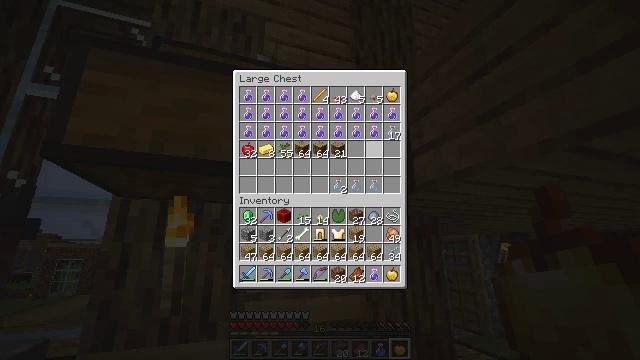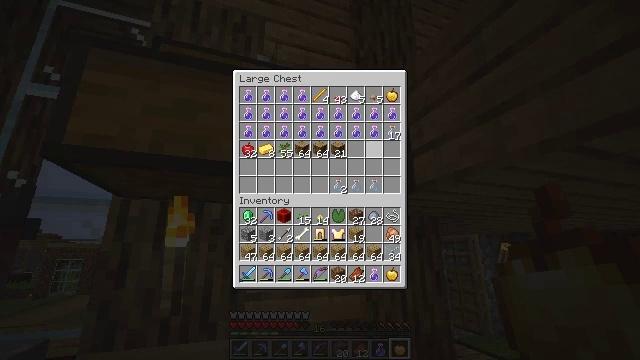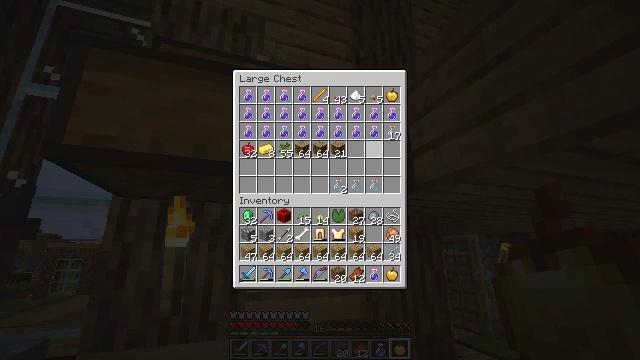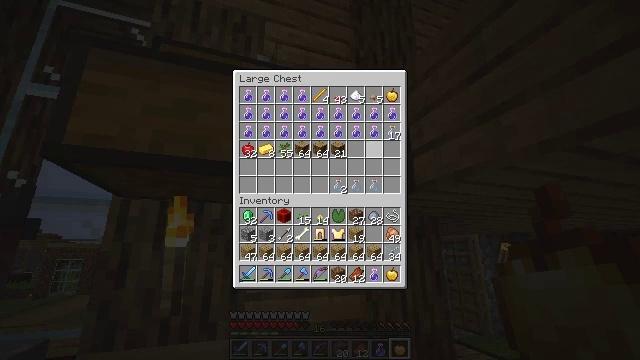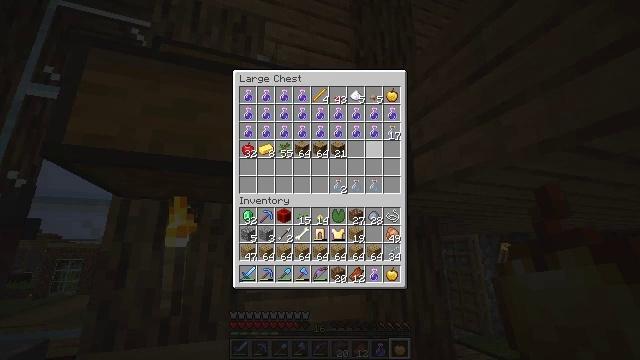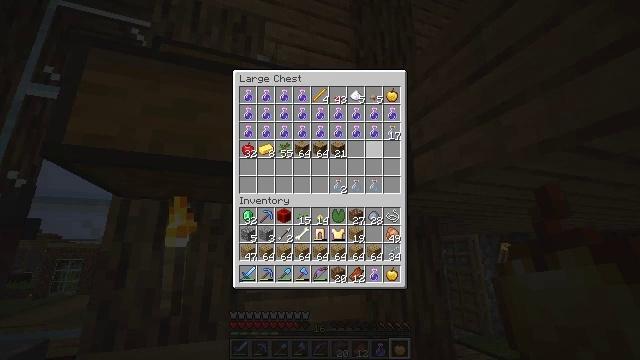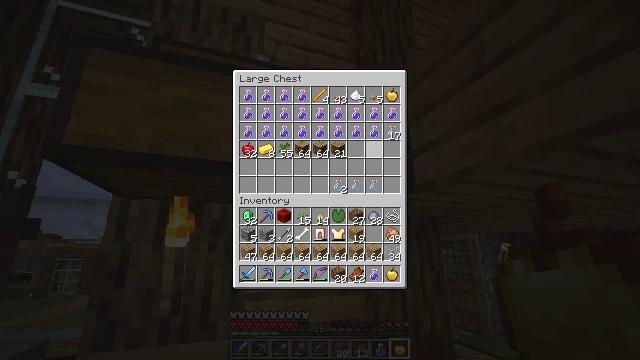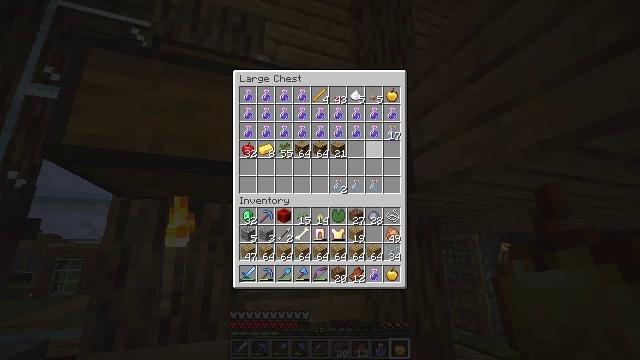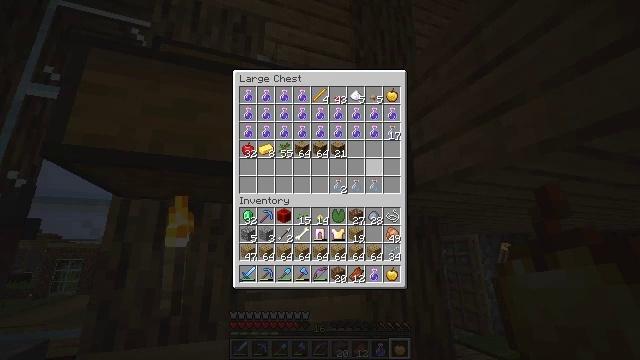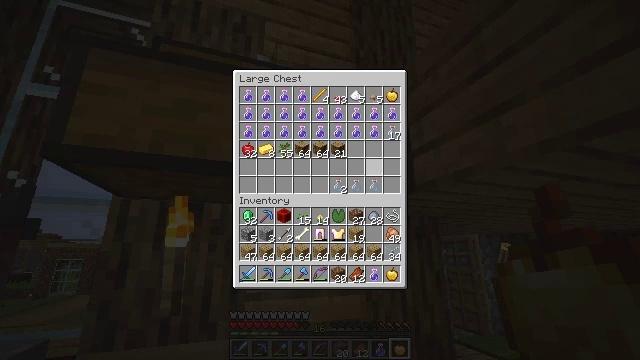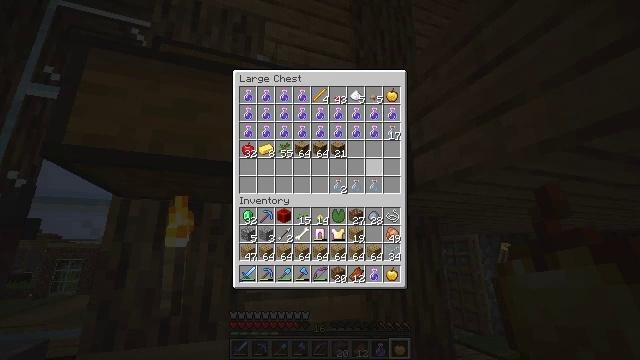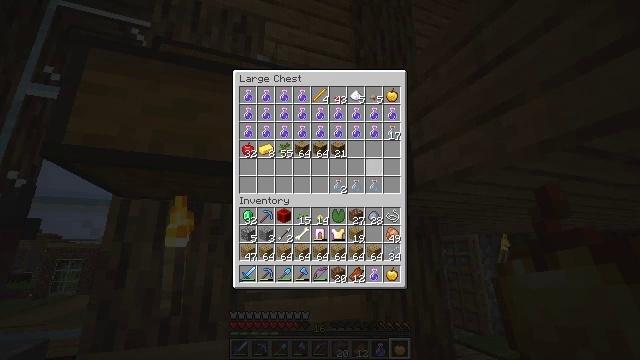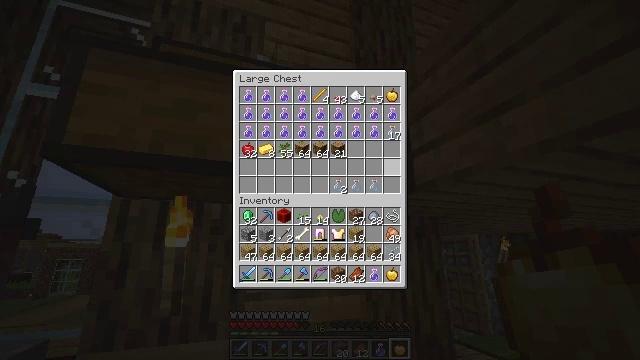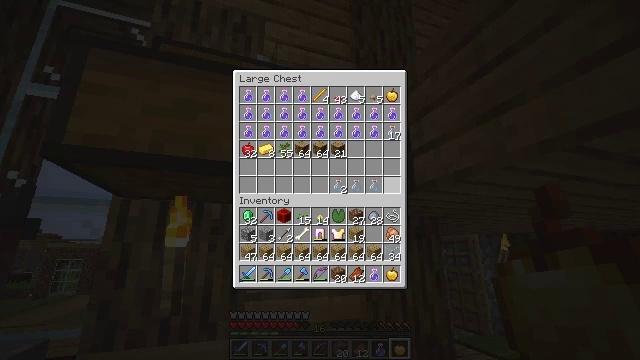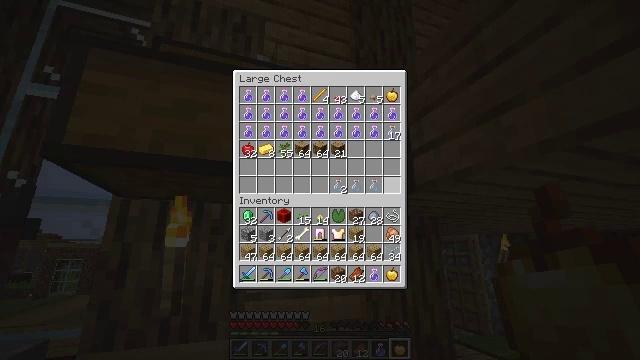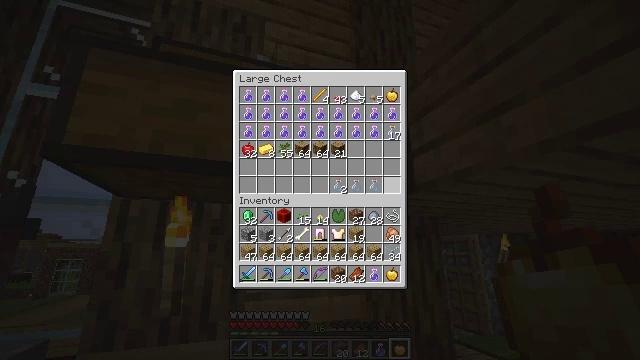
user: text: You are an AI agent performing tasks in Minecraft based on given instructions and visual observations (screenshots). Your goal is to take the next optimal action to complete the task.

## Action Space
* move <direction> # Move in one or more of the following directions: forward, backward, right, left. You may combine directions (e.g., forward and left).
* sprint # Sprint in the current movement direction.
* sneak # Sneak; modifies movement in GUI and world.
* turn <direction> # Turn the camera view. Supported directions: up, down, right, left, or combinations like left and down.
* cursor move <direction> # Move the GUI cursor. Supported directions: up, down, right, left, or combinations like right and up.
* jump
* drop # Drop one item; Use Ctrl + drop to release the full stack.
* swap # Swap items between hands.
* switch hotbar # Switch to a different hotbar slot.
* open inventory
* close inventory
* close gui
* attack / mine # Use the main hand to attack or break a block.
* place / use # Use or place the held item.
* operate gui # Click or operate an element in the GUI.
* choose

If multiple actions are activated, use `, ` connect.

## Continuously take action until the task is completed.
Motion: motion action
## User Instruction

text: Prepare materials and make redstone.
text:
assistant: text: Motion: no_op
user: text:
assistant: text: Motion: no_op
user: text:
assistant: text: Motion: no_op
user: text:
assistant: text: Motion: no_op
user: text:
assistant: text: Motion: no_op
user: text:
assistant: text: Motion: no_op
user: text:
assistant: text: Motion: no_op
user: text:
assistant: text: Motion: no_op
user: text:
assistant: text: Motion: no_op
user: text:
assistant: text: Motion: no_op
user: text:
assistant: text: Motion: no_op
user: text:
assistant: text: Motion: no_op
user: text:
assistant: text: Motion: no_op
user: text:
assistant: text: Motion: no_op
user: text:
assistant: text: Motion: no_op
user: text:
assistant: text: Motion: no_op
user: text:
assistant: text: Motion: no_op
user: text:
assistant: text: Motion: cursor move down
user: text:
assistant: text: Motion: cursor move down
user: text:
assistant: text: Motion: cursor move down
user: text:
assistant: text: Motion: cursor move down
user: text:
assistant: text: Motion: no_op
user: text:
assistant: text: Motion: no_op
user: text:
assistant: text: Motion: sneak
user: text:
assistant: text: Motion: sneak
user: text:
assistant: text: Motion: sneak
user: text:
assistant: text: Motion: sneak, operate gui
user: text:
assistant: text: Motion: sneak, operate gui
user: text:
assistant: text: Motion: sneak, cursor move left, operate gui
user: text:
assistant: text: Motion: sneak